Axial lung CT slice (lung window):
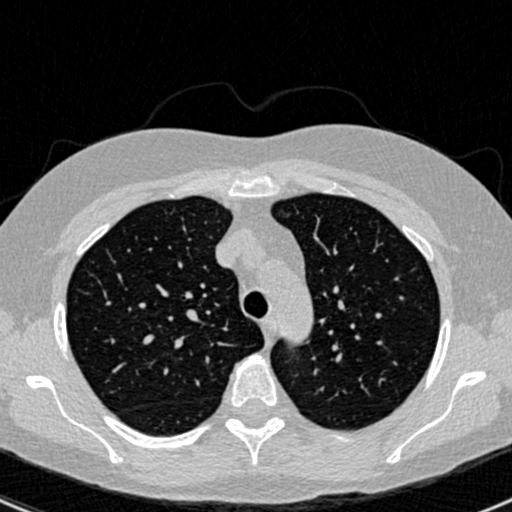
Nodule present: no